Question: I want to create an app for Windows 8 with a real big grid.
The user should be able to scroll over this grid in the horizontal direction.
But even if i define the width od the Screen to a number that is bigger than the Resolution widt, the grid appears just in the middle of the Screen.
Here is a screenshot:

I colored the border of the main-grid in Aqua so i can see it better
Also I colored the backround of the dynamic grid in blue.
This is the XAML:
'''
<Page.Resources>
<!-- Auflistung von Elementen, die von dieser Seite angezeigt werden -->
<CollectionViewSource
x:Name="itemsViewSource"
Source="{Binding Items}"/>
<!-- TODO: Diese Zeile loschen, wenn der Schlussel "AppName" in "App.xaml" deklariert ist -->
<x:String x:Key="AppName">My Application</x:String>
</Page.Resources>
<!--
Dieses Raster fungiert als Stammbereich fur die Seite, die zwei Zeilen definiert:
* Zeile 0 enthalt die Schaltflache "Zuruck" und den Seitentitel.
* Zeile 1 enthalt den Rest des Seitenlayouts.
-->
<Grid Style="{StaticResource LayoutRootStyle}">
<Grid.RowDefinitions>
<RowDefinition Height="140"/>
<RowDefinition Height="*"/>
</Grid.RowDefinitions>
<!-- Schaltflache "Zuruck" und Seitentitel -->
<Grid>
<Grid.ColumnDefinitions>
<ColumnDefinition Width="Auto"/>
<ColumnDefinition Width="*"/>
</Grid.ColumnDefinitions>
<Button x:Name="backButton" Click="GoBack" IsEnabled="{Binding Frame.CanGoBack, ElementName=pageRoot}" Style="{StaticResource BackButtonStyle}"/>
<TextBlock x:Name="pageTitle" Grid.Column="1" Text="{StaticResource AppName}" Style="{StaticResource PageHeaderTextStyle}"/>
<Button Content="Button" Grid.Column="1" HorizontalAlignment="Left" Margin="705,92,0,0" VerticalAlignment="Top" Click="Button_Click_1"/>
</Grid>
<!-- Raster mit horizontalem Bildlauf (wird in den meisten Ansichtsstatus verwendet) -->
<GridView
x:Name="itemGridView"
TabIndex="1"
Grid.Row="1"
Grid.Column="0"
Margin="0,-4,0,0"
Padding="116,0,116,46" Grid.ColumnSpan="1" SelectionMode="None" BorderThickness="3" BorderBrush="Aqua"/>
'''
And ths is the C#:
'''
this.InitializeComponent();
this.itemGridView.FlowDirection = Windows.UI.Xaml.FlowDirection.LeftToRight;
this.itemGridView.ItemContainerStyle = null;
pageTitle.Text = startFolder.name;
Windows.UI.Xaml.Thickness th = new Thickness(0, 0, 0, 0);
this.Margin = th;
this.itemGridView.Margin = th;
this.itemGridView.Width = 2000;
'''
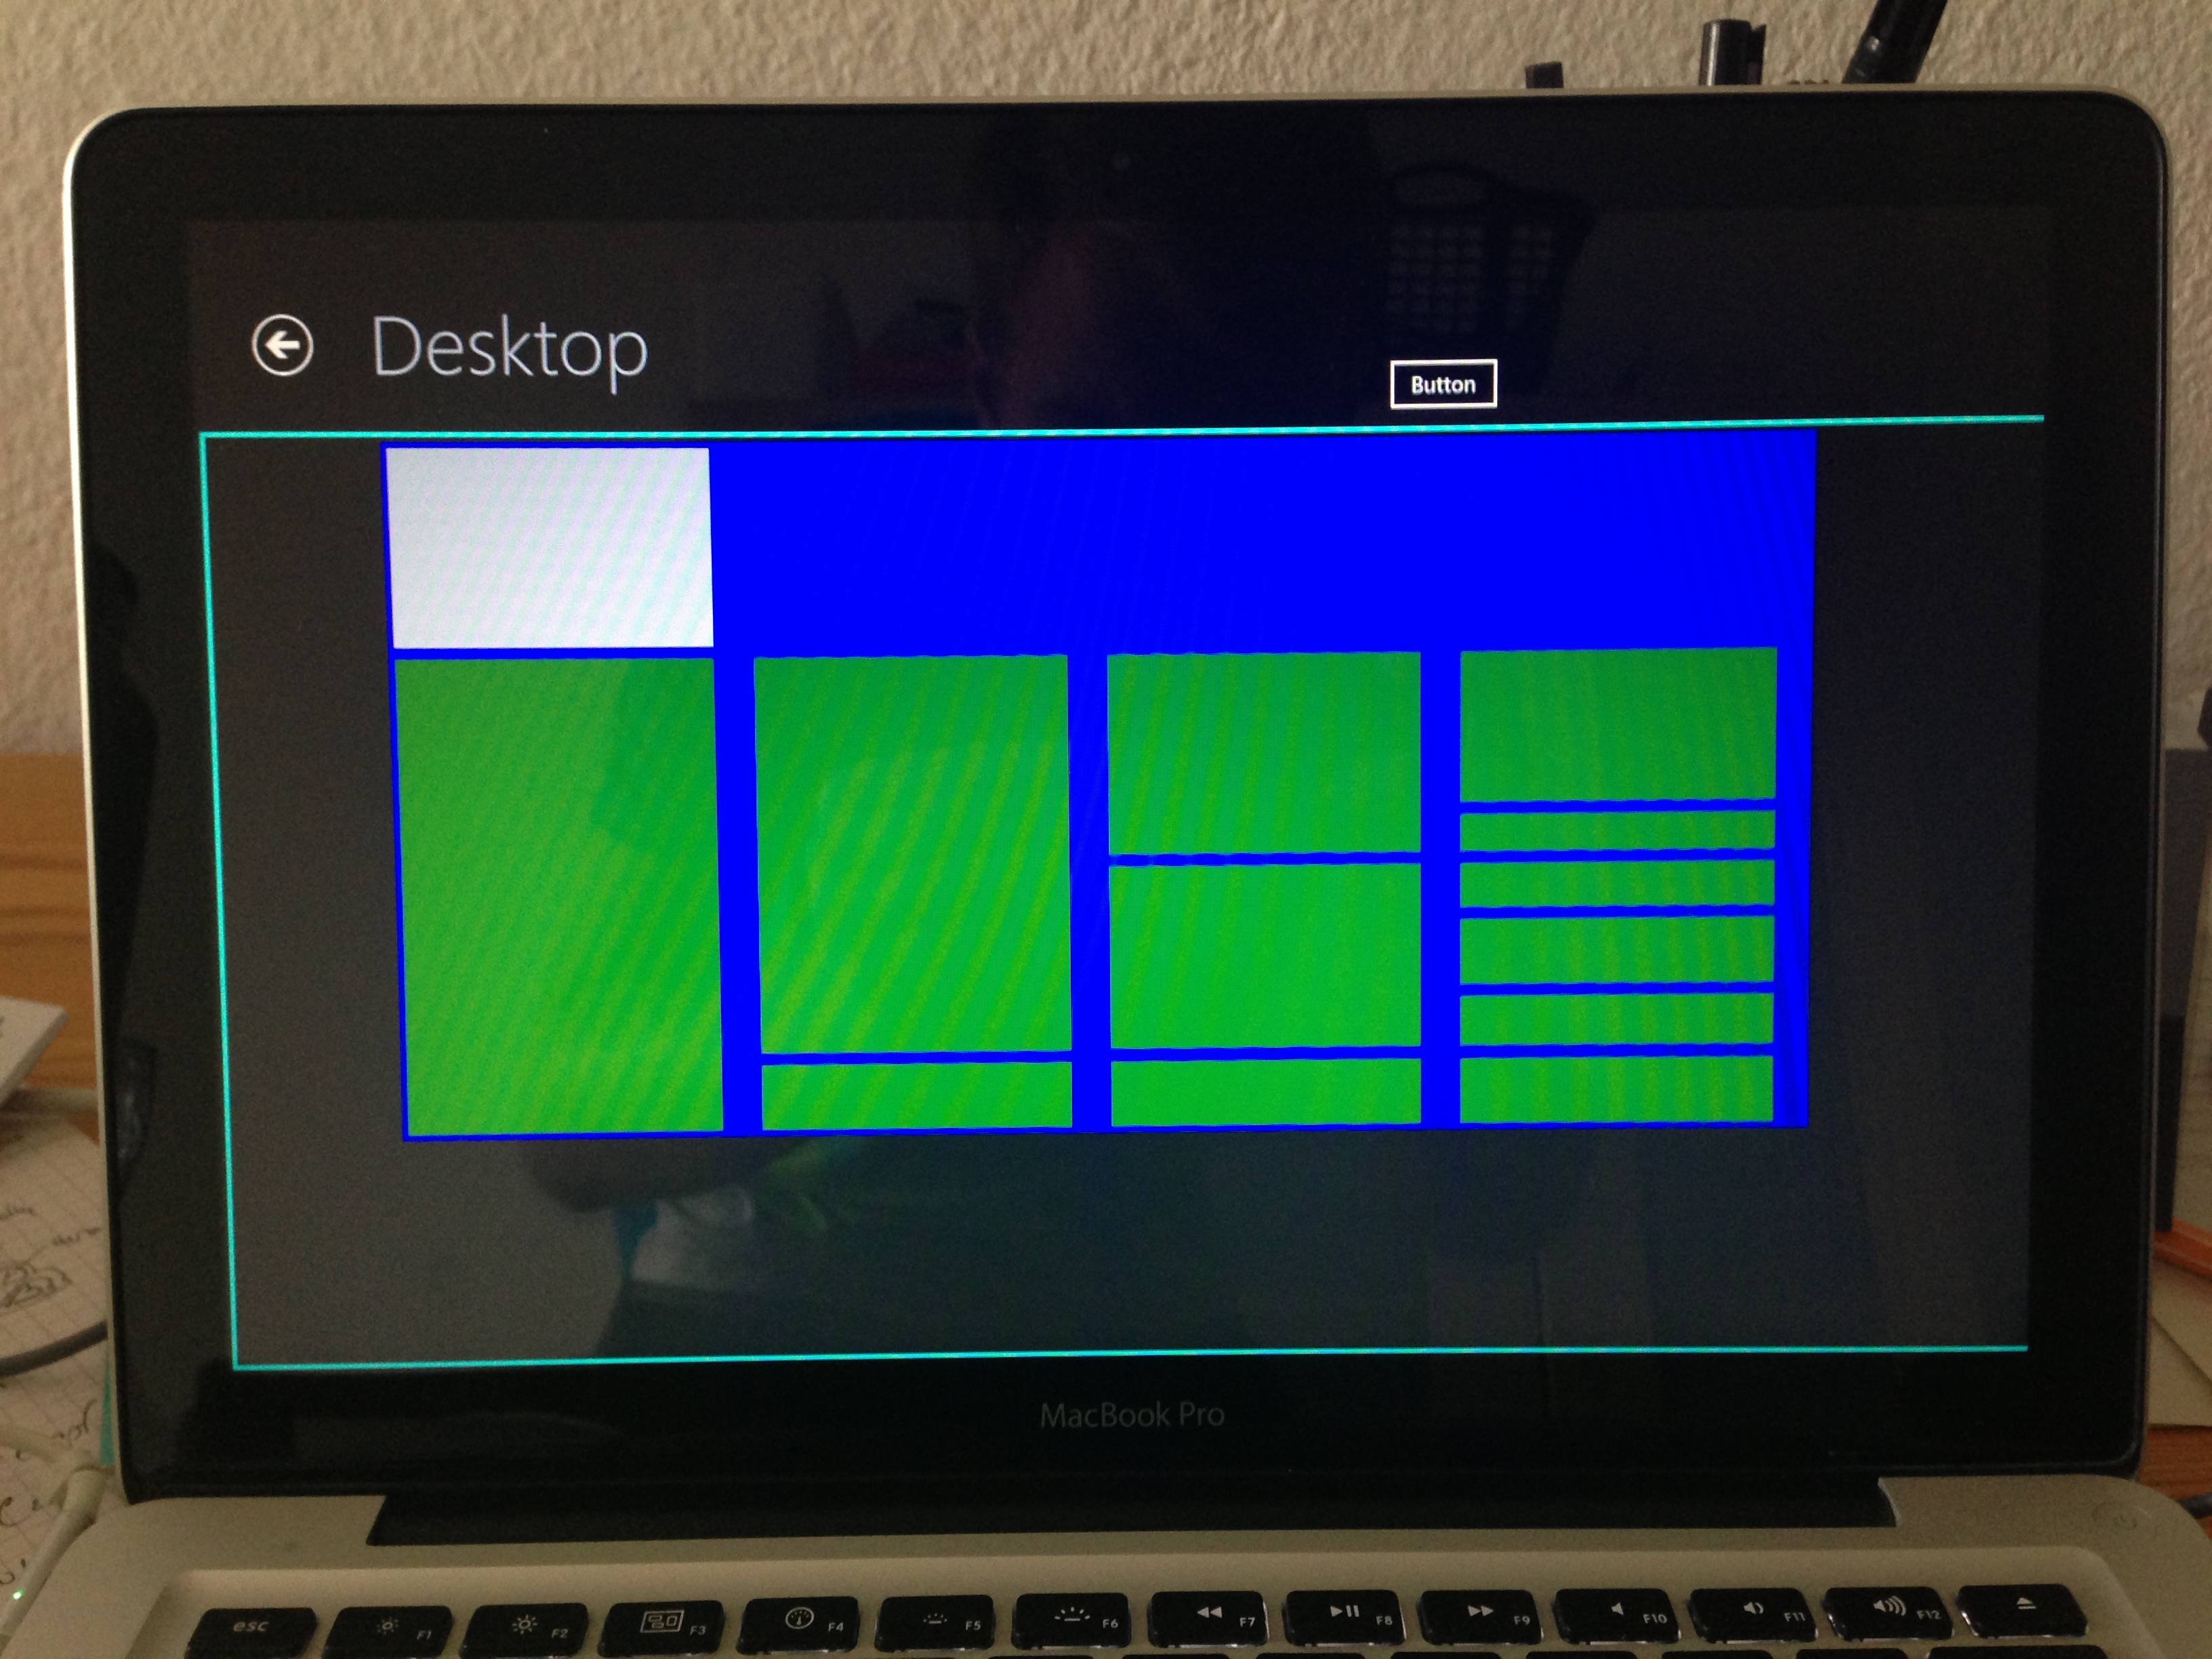
Answer: Bart, I had the same issue while developing the landing grid page for my app. Don't use the Grid.Column is the XAML as you have not defined any ColumnDefinitions in the main grid. Don't be confused with the grid that has columndefinition, as it's used only for the Page Title and Back Button.
Your Grid view XAML should look something like this.
'''
<!-- Horizontal scrolling grid used in most view states -->
<GridView
x:Name="itemGridView"
AutomationProperties.AutomationId="ItemsGridView"
AutomationProperties.Name="Items"
TabIndex="1"
Grid.RowSpan="2"
Padding="116,136,116,46"
ItemsSource="{Binding Source={StaticResource itemsViewSource}}"
ItemTemplate="{StaticResource DefaultGridItemTemplate}"
SelectionMode="None"
IsSwipeEnabled="false"
IsItemClickEnabled="True"
ItemClick="ItemView_ItemClick"/>
'''
In the C# code, just have the following line and remove everything
'''
this.InitializeComponent();
'''